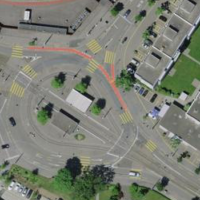
EUNIS habitat code: 57
Species observed at this site:
Bombus hypnorum